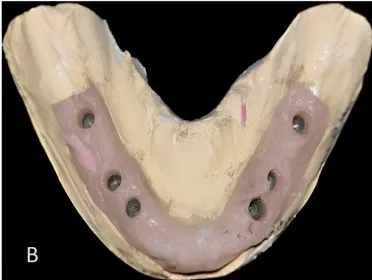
Mandibular cast.
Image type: medical_photograph (oral_photograph)